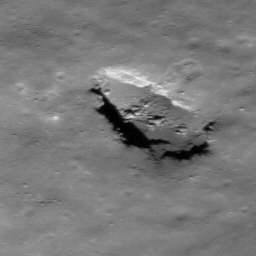
Pit: Stevinus 1
Host crater: Stevinus
Host type: impact_melt
Lunar coordinates: latitude -32.426, longitude 54.638